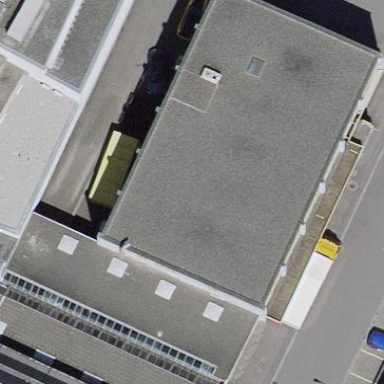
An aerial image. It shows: Commercial building with flat roof.